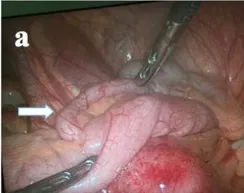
Preoperative and postoperative visual field examinations of the patient. (a) The arrowed tissue was the appendix.
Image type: medical_photograph (other_medical_photograph)